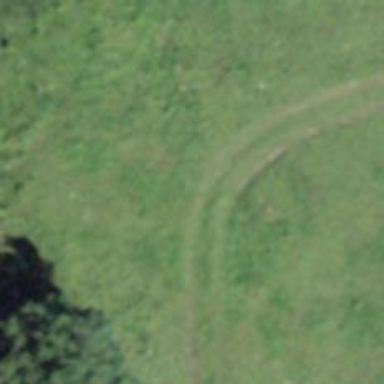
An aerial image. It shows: Track road with grade4 tracktype.